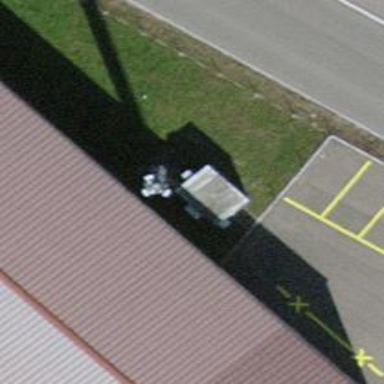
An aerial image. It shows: Man-made mast used for communication purposes.